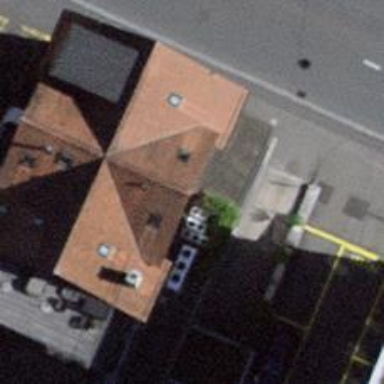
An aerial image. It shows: Bakery.